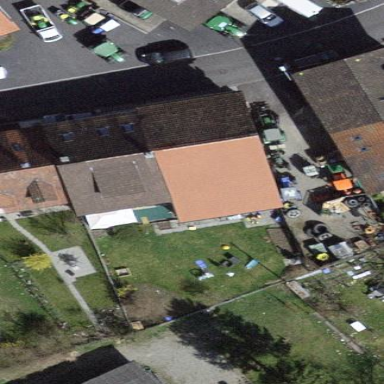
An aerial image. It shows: Building with tile roof.